Milling tool wear sample.
Tool blade image: 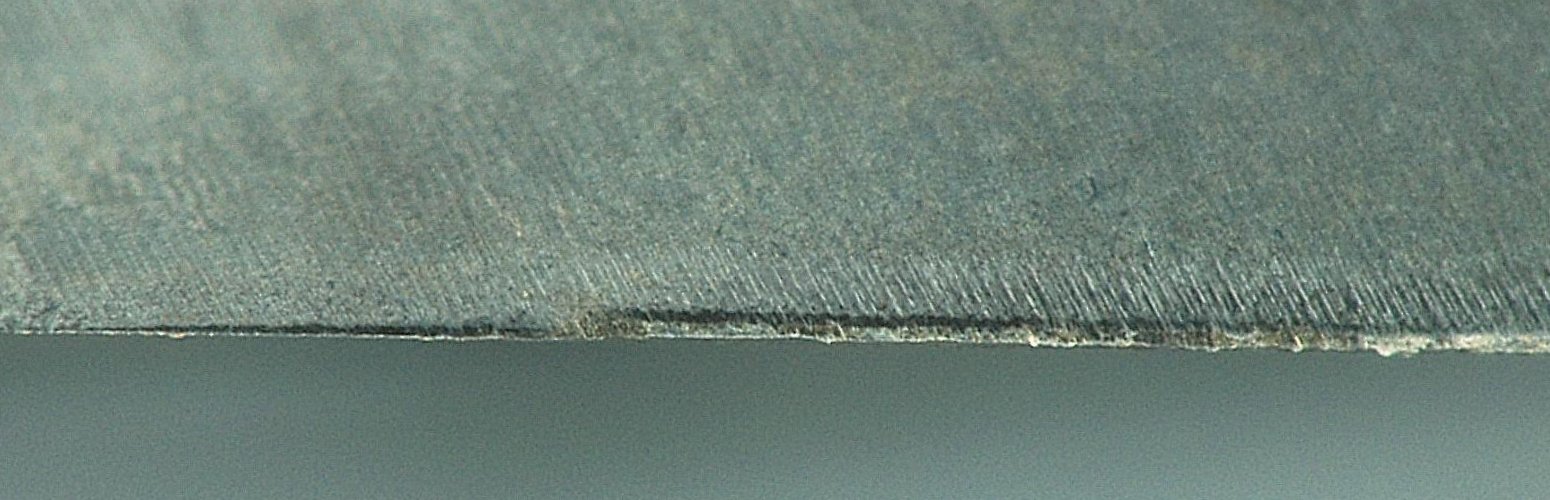
Chip image: 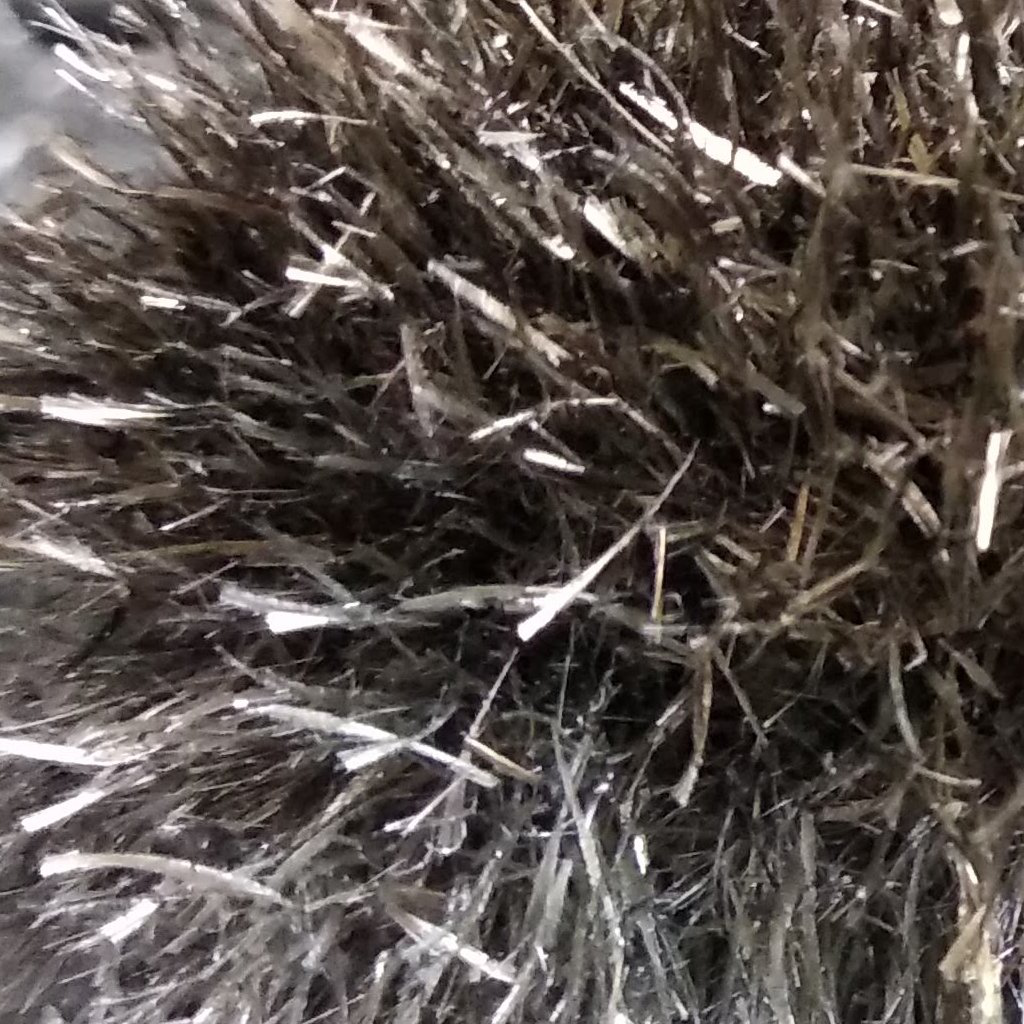
Workpiece image: 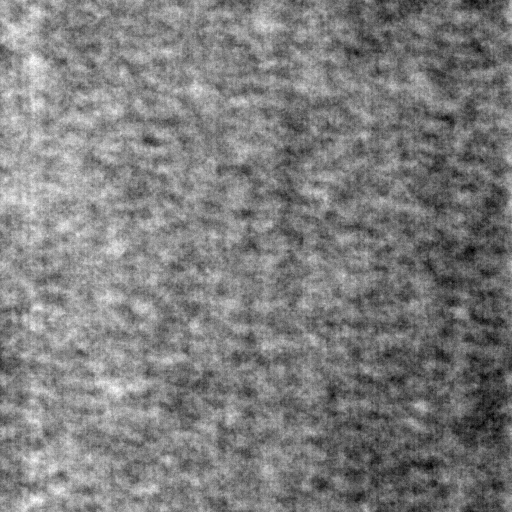
Tool wear state: sharp
Gaps: 6.58
Flank wear: 66.87
Overhang: 15.55
Force-signal Mel-spectrograms (X, Y, Z axes): 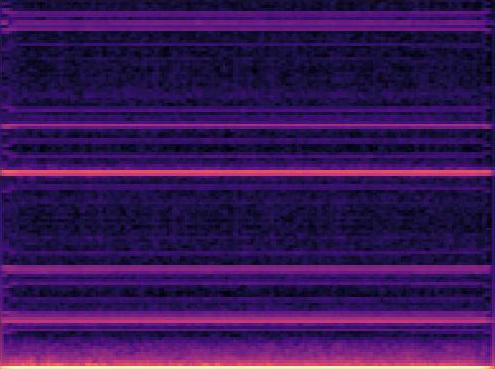 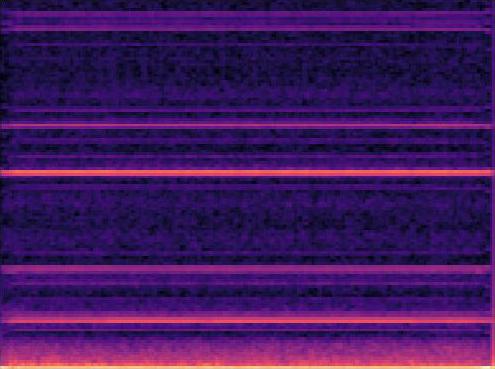 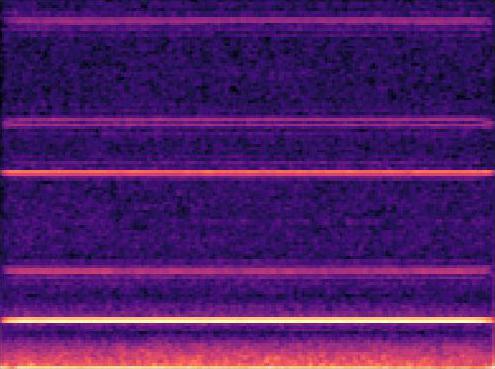
Force-signal scalograms (X, Y, Z axes): 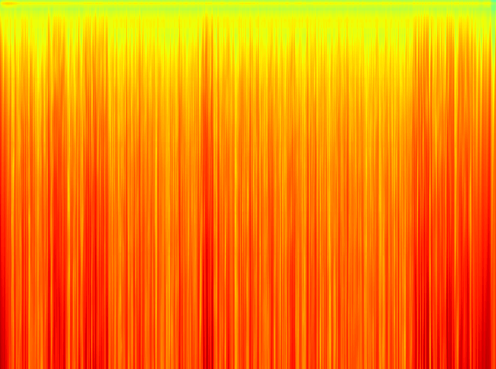 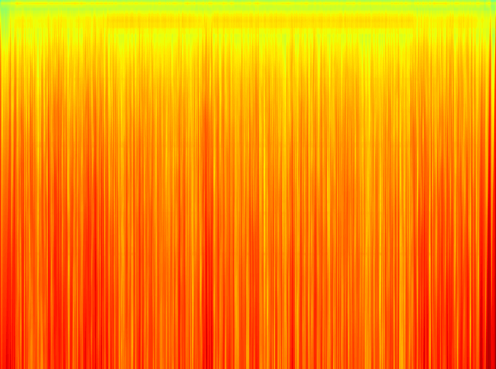 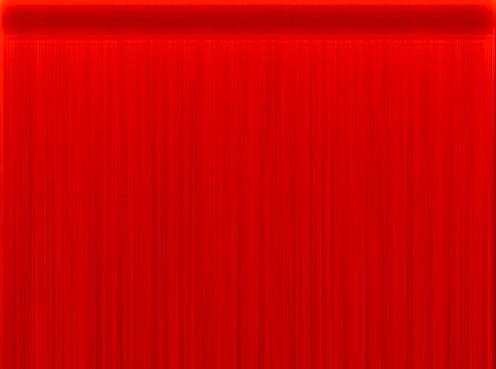
Force phase: steady_state_stabilization_wear